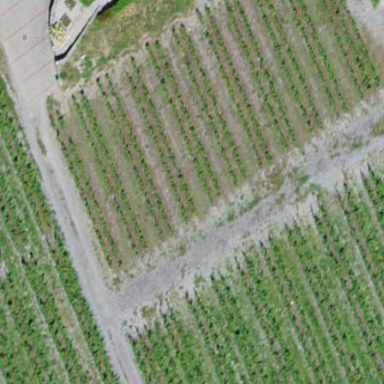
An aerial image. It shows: Vineyard with grape crops.